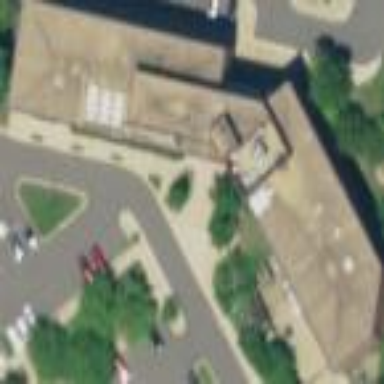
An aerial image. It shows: Public building.